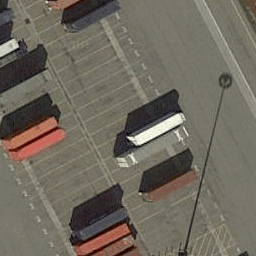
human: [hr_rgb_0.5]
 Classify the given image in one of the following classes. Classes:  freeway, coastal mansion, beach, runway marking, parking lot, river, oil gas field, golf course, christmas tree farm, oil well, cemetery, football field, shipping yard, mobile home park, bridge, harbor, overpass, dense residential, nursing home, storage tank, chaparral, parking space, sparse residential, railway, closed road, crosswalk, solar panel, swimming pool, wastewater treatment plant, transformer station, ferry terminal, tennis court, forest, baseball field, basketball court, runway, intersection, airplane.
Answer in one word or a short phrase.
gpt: shipping yard